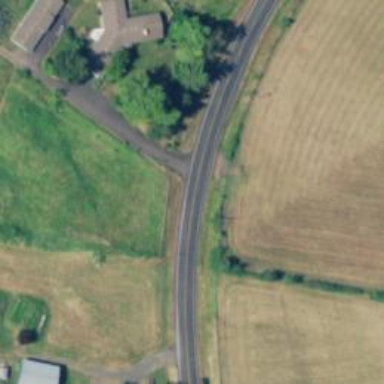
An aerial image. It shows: Tertiary road.